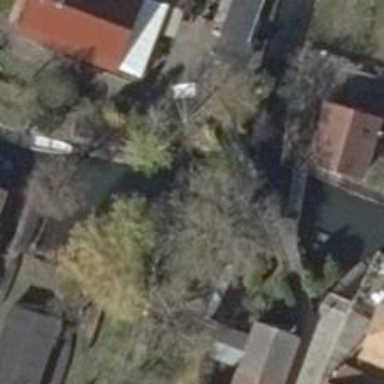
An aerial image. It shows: Footway on bridge.